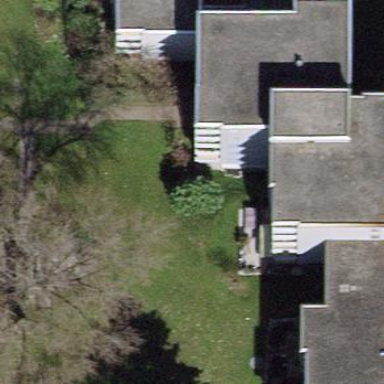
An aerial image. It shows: Apartment building with flat roof design.